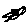
Label: square